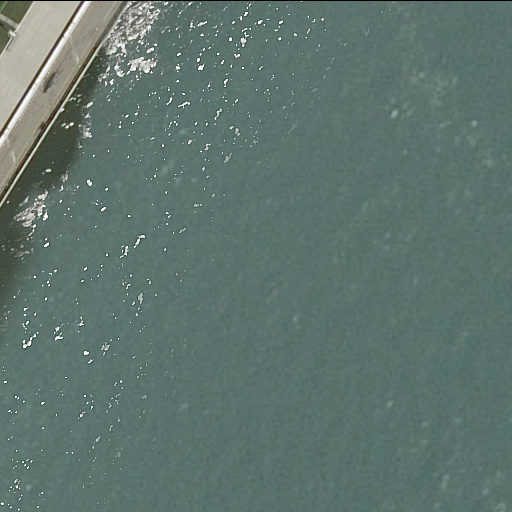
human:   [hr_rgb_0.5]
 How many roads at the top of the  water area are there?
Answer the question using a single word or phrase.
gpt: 2

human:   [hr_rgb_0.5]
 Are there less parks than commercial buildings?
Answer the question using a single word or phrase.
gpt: no

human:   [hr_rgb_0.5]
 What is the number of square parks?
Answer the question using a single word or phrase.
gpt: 0

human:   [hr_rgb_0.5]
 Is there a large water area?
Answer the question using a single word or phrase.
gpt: yes

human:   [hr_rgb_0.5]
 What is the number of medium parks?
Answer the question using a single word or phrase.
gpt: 0

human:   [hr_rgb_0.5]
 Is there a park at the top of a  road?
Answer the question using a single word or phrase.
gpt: no

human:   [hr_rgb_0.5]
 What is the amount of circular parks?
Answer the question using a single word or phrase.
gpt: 0

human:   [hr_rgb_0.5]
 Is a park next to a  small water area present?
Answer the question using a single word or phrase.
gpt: no

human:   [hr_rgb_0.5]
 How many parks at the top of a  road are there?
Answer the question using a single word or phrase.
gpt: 0

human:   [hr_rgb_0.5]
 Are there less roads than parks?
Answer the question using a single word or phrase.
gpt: no

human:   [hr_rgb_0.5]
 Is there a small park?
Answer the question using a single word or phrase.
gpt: no

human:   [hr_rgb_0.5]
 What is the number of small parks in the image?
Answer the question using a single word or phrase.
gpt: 0

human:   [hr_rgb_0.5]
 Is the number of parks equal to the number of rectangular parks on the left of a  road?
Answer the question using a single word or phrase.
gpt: no

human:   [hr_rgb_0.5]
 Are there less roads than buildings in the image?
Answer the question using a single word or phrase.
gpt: no

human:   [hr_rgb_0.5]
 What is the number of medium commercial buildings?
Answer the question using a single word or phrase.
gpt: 0

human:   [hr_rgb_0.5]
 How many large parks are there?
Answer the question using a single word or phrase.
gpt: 1

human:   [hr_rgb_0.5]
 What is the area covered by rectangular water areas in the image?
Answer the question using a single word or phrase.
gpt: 10074m2

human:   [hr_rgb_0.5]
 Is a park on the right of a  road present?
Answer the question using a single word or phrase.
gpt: no

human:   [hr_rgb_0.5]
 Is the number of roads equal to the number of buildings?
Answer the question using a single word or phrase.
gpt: no

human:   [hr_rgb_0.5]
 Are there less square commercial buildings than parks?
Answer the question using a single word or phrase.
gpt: yes

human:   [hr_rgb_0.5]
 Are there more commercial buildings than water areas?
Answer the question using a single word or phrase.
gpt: no

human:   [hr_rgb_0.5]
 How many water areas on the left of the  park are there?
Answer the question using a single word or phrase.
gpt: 0

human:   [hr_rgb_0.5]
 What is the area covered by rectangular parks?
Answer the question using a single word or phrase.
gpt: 543m2

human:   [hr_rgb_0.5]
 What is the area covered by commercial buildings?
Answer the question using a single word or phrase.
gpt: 0m2

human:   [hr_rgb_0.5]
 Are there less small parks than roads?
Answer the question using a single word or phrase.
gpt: yes

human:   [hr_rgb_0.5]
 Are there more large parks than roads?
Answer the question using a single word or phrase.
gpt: no

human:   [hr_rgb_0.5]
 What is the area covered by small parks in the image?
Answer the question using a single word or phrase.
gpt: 0m2

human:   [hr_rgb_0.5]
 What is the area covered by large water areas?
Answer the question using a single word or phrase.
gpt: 10074m2

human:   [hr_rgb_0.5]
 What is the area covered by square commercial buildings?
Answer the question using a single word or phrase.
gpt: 0m2

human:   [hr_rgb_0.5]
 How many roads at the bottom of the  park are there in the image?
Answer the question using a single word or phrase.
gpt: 0

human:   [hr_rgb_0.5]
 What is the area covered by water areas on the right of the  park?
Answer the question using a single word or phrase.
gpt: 0m2

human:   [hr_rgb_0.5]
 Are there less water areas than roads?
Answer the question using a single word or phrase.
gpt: yes

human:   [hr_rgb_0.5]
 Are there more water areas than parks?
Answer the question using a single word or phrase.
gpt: no

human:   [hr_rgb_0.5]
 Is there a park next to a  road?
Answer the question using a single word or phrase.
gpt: yes

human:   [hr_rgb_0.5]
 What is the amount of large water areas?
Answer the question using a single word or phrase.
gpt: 1

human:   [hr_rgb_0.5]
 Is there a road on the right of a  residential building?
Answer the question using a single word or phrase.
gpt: no